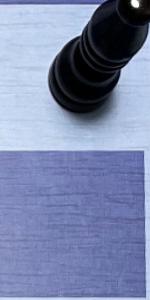
Label: Empty